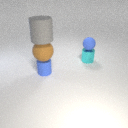
large gray rubber cylinder above small blue rubber cylinder